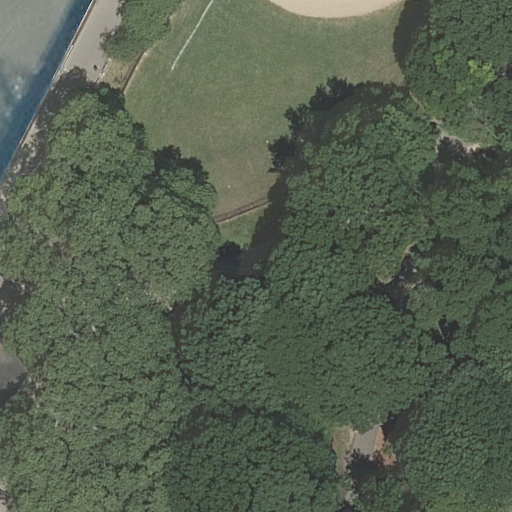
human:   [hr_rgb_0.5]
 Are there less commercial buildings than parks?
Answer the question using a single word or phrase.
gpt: yes

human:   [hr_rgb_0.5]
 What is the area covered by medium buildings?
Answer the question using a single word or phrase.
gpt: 135m2

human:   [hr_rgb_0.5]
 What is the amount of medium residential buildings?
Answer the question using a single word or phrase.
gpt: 1

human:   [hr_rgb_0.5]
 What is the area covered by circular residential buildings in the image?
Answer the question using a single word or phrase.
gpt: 0m2

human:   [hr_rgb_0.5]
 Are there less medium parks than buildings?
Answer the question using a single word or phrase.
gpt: yes

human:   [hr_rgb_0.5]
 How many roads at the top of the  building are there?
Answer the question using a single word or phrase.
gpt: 2

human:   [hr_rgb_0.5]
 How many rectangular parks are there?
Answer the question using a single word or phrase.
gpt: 1

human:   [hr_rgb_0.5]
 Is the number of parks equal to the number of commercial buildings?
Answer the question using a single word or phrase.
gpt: no

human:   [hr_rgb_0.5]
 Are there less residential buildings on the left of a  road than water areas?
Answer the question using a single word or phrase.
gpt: no

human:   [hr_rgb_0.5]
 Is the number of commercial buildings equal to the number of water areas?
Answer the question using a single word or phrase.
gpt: no

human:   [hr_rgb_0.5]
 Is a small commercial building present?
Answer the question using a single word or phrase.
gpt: no

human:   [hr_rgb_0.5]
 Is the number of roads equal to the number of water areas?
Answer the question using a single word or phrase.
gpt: no

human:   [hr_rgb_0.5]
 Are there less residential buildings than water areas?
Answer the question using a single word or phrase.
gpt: no

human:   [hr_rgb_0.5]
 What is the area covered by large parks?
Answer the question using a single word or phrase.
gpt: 10629m2

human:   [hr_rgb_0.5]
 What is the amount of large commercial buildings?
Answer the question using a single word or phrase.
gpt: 0

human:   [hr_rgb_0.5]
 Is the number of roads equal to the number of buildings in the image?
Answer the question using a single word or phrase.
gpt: no

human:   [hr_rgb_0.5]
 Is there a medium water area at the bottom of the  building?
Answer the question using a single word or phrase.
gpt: no

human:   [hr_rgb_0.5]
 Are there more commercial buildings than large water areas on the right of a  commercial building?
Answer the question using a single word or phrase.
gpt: no

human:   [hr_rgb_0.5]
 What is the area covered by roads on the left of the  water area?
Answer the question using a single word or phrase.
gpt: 0m2

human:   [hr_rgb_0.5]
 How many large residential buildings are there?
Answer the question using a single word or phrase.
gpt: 0

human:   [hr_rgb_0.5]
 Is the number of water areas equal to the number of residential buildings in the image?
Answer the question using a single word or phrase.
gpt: yes

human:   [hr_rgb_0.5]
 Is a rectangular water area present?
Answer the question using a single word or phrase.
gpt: yes

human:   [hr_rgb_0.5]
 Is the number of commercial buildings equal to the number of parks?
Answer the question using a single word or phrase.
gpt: no

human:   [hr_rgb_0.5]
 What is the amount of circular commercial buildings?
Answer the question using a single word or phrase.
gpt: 0

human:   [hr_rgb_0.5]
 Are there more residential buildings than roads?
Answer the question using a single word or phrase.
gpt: no

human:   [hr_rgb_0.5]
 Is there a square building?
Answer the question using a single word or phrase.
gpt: no

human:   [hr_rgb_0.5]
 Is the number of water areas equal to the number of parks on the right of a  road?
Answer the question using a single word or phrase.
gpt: no

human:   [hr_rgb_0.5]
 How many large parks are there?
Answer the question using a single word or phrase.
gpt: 1

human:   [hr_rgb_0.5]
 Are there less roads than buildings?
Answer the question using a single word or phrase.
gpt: no

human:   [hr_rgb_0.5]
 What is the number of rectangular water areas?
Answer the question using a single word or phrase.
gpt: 1

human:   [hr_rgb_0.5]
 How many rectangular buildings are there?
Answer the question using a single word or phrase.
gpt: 1

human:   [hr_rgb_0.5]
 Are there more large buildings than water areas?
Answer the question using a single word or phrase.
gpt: no

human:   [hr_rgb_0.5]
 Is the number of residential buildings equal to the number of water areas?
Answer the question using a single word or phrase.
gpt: yes

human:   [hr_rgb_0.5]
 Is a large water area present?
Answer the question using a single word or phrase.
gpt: no

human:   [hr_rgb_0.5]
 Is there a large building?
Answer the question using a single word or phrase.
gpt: no

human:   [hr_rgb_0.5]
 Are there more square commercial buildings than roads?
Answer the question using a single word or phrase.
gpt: no